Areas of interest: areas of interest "Parking Lot"
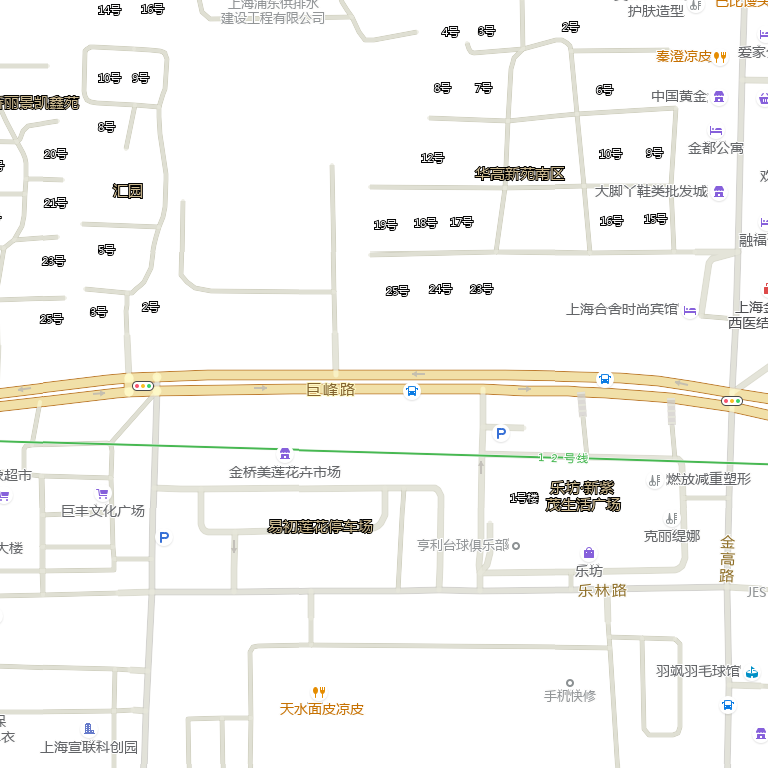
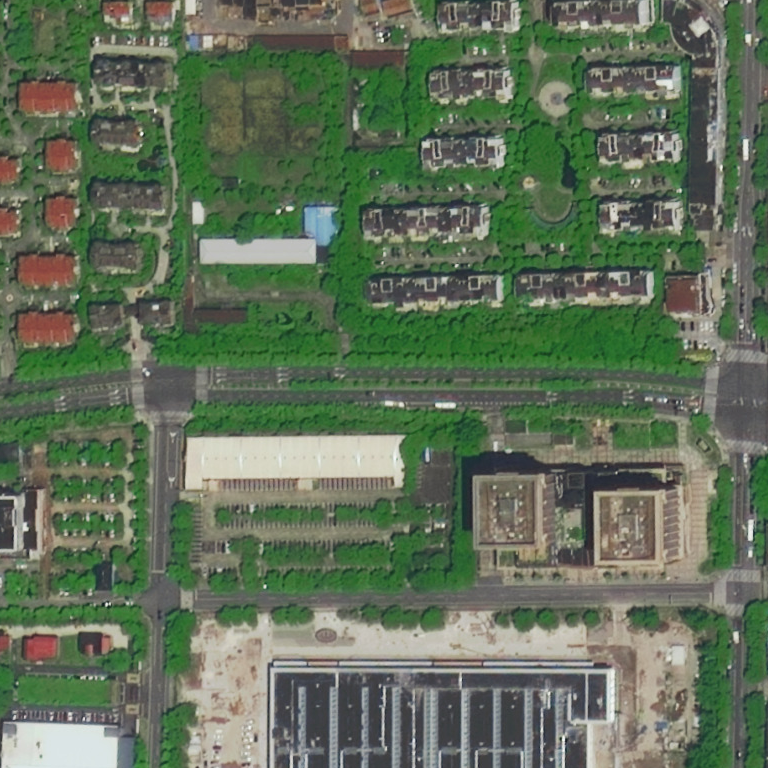